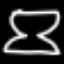
Label: hourglass